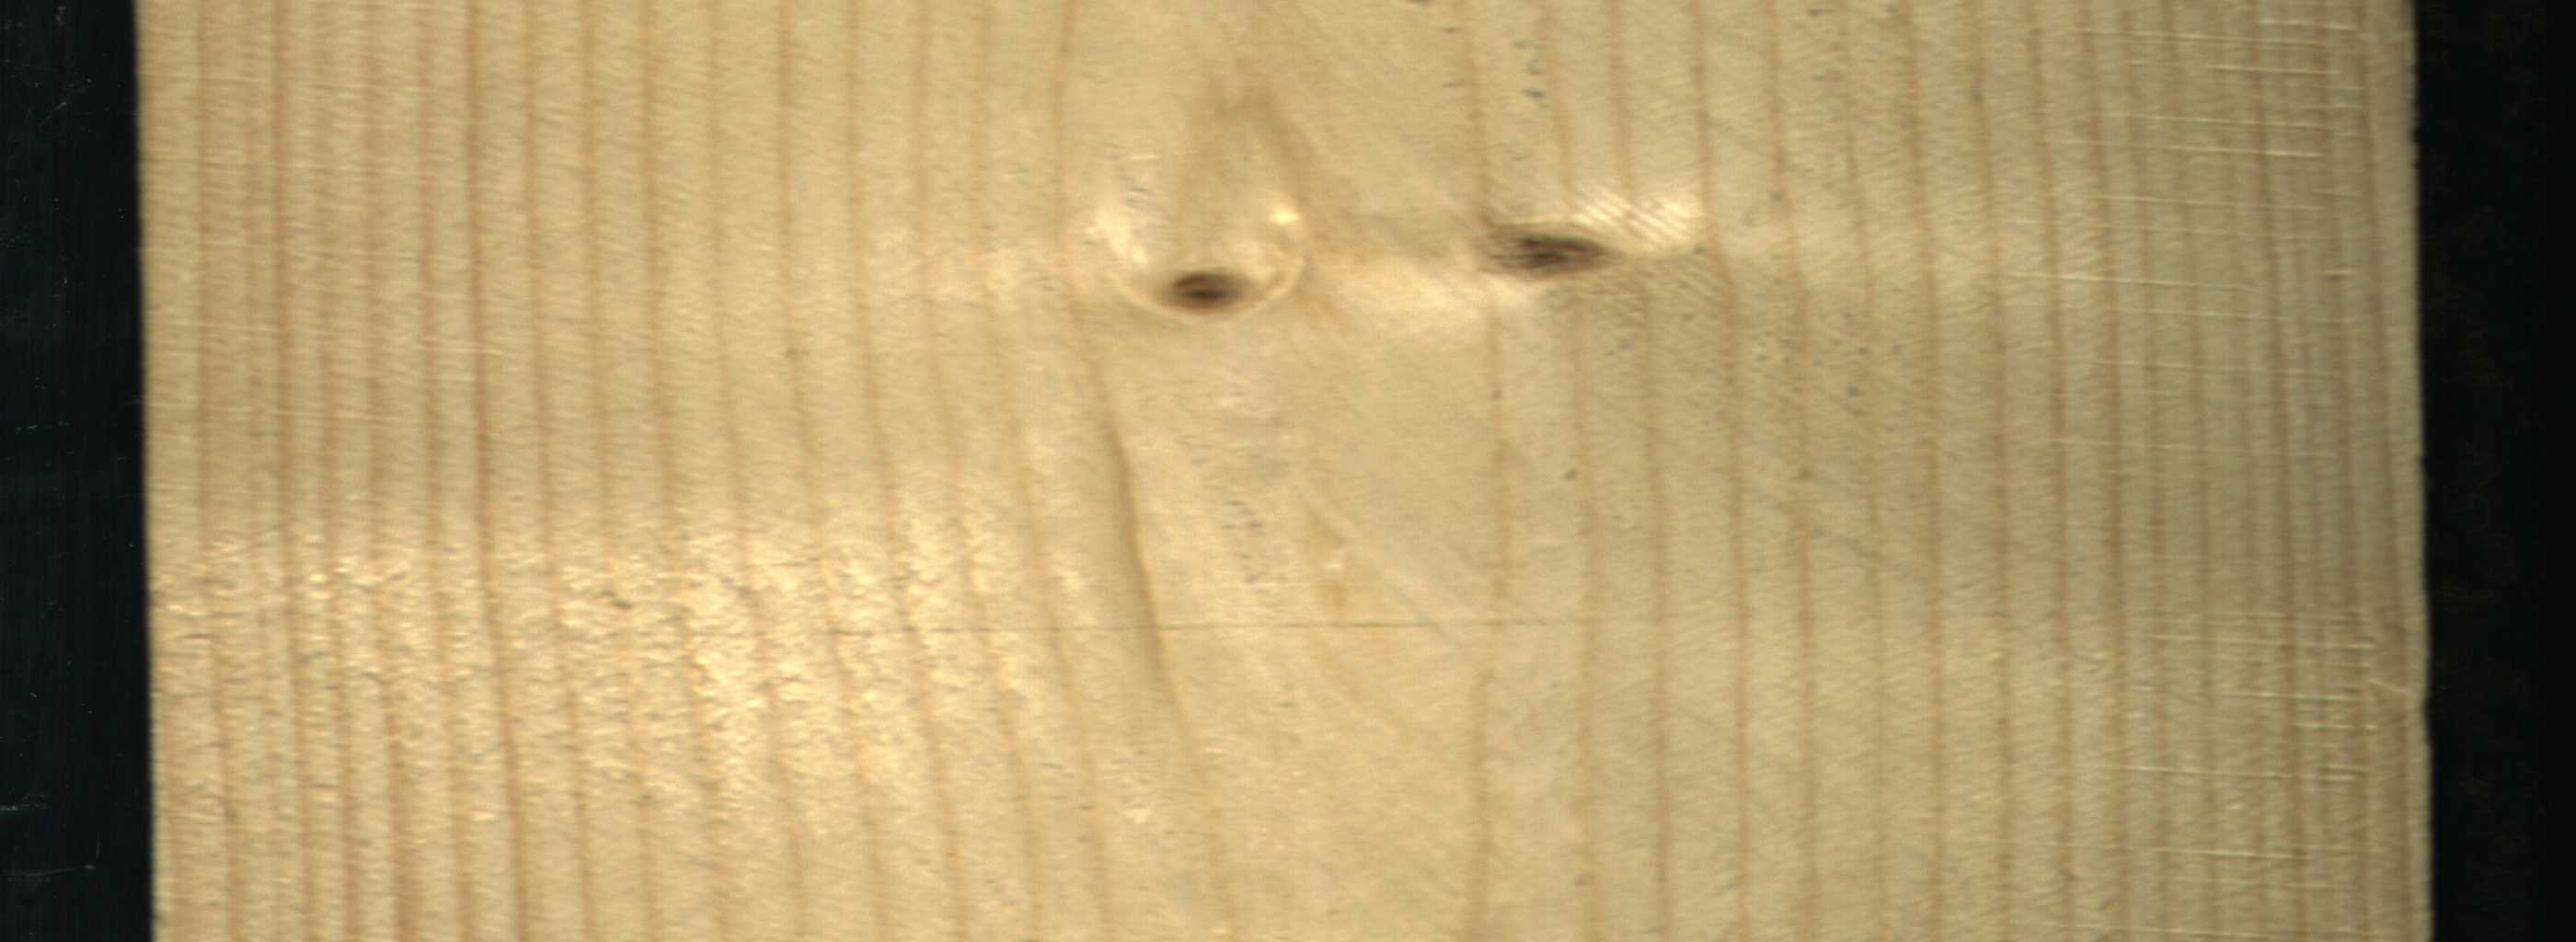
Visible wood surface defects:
Live_Knot
Live_Knot